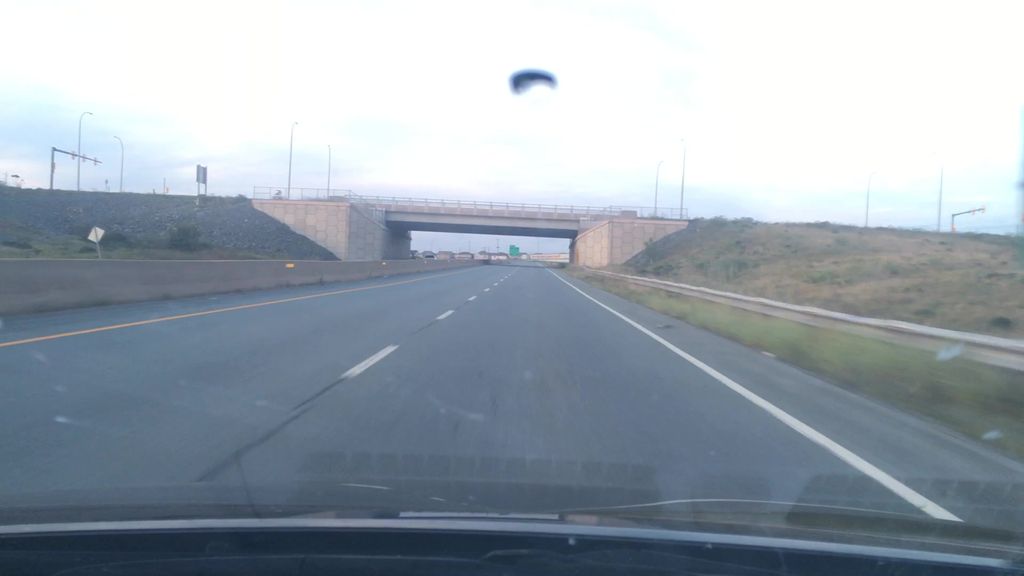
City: halifax